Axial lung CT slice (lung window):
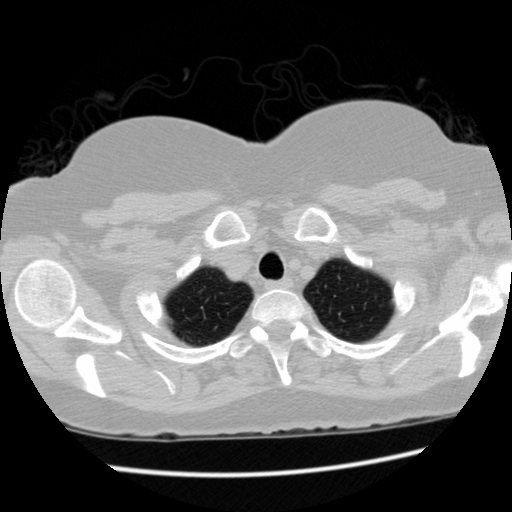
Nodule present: no